Question: I have a (world) matrix, and it applies translation, rotation and scale into an 3D object. It is created with the function 'XMMatrixTransformation' (DirectXMath) and the parameter 'RotationQuaternion' is made by a call to 'XMQuaternionRotationRollPitchYaw'. Then it is stored in a file along with other data.
Then I need to recover the values, so I can use this function to decompose it to each component:
'''
XMMatrixDecompose(&Scale, &RotationQ, &Translation, Matrix);
'''
Scale and translation are vectors and rotation is a quaternion. If the matrix rotates the object in a single axis I could use this to convert the quaternion back to the angles:
'''
XMQuaternionToAxisAngle(&Axis, &Angle, RotationQ);
'''
It works fine. But when it rotates in two or more axes how can I do the same? Is there a way to do that?
PS: I don't care if the output angles aren't the same as the input. They just need to be equivalent.
PS2: Okay, so I followed Gene's link (I had already looked there but didn't found what I needed that time). I made this code based in this equation I found in Wikipedia:

'''
float Roll = atan2(2.0*(F.x*F.y + F.z*F.w), 1 - 2 * (F.y*F.y + F.z*F.z));
float Pitch = asin(2.0*(F.x*F.z - F.w*F.y));
float Yaw = atan2(2.0*(F.x*F.w + F.y*F.z), 1 - 2 * (F.y*F.y + F.z*F.z));
'''
In the output I have different angles. The output seems to be equivalent for '(90deg, 0deg, 90deg)', but not for '(45deg, 45deg, 45deg)'.
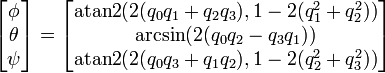
Answer: You have two options.
You can still use the XMQuaternionToAxisAngle() function, and it'll use an axis other than the cardinal axes. Any rotation can be represented as a single angle rotating around a given axis.
On the other hand, if you really need to get it as Euler angles, there's no good function to do this for you. The formulas are readily available though. From Wikipedia:

Per Wikipedia's definition, phi is the angle around the global Z axis, theta is the angle around the "normal axis" N (an axis that goes through the local origin and is orthogonal to the plane of the global Z axis and the final local Z axis -- yeah, it's kinda weird), and psi is the angle around the local (i.e. rotated) Z axis.
If I were a better mathematician, I could help you translate that into just a global-space X, Y, Z rotation, but unfortunately that's beyond the scope of my ability.
Just know that there's not a strict 1-1 correlation between quaternions and Euler angles; gimbal lock means that there are certain angles that share the same Euler angle, for example. Really consider whether you truly need Euler angles -- most of the time an axis-angle rotation would work in the same way, without the significant problems of Euler angles.